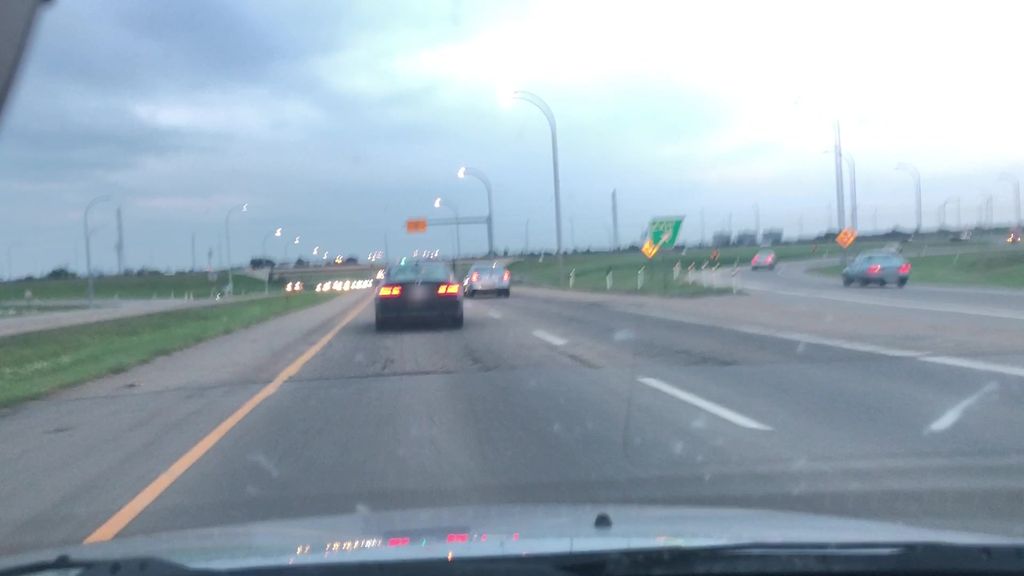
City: edmonton